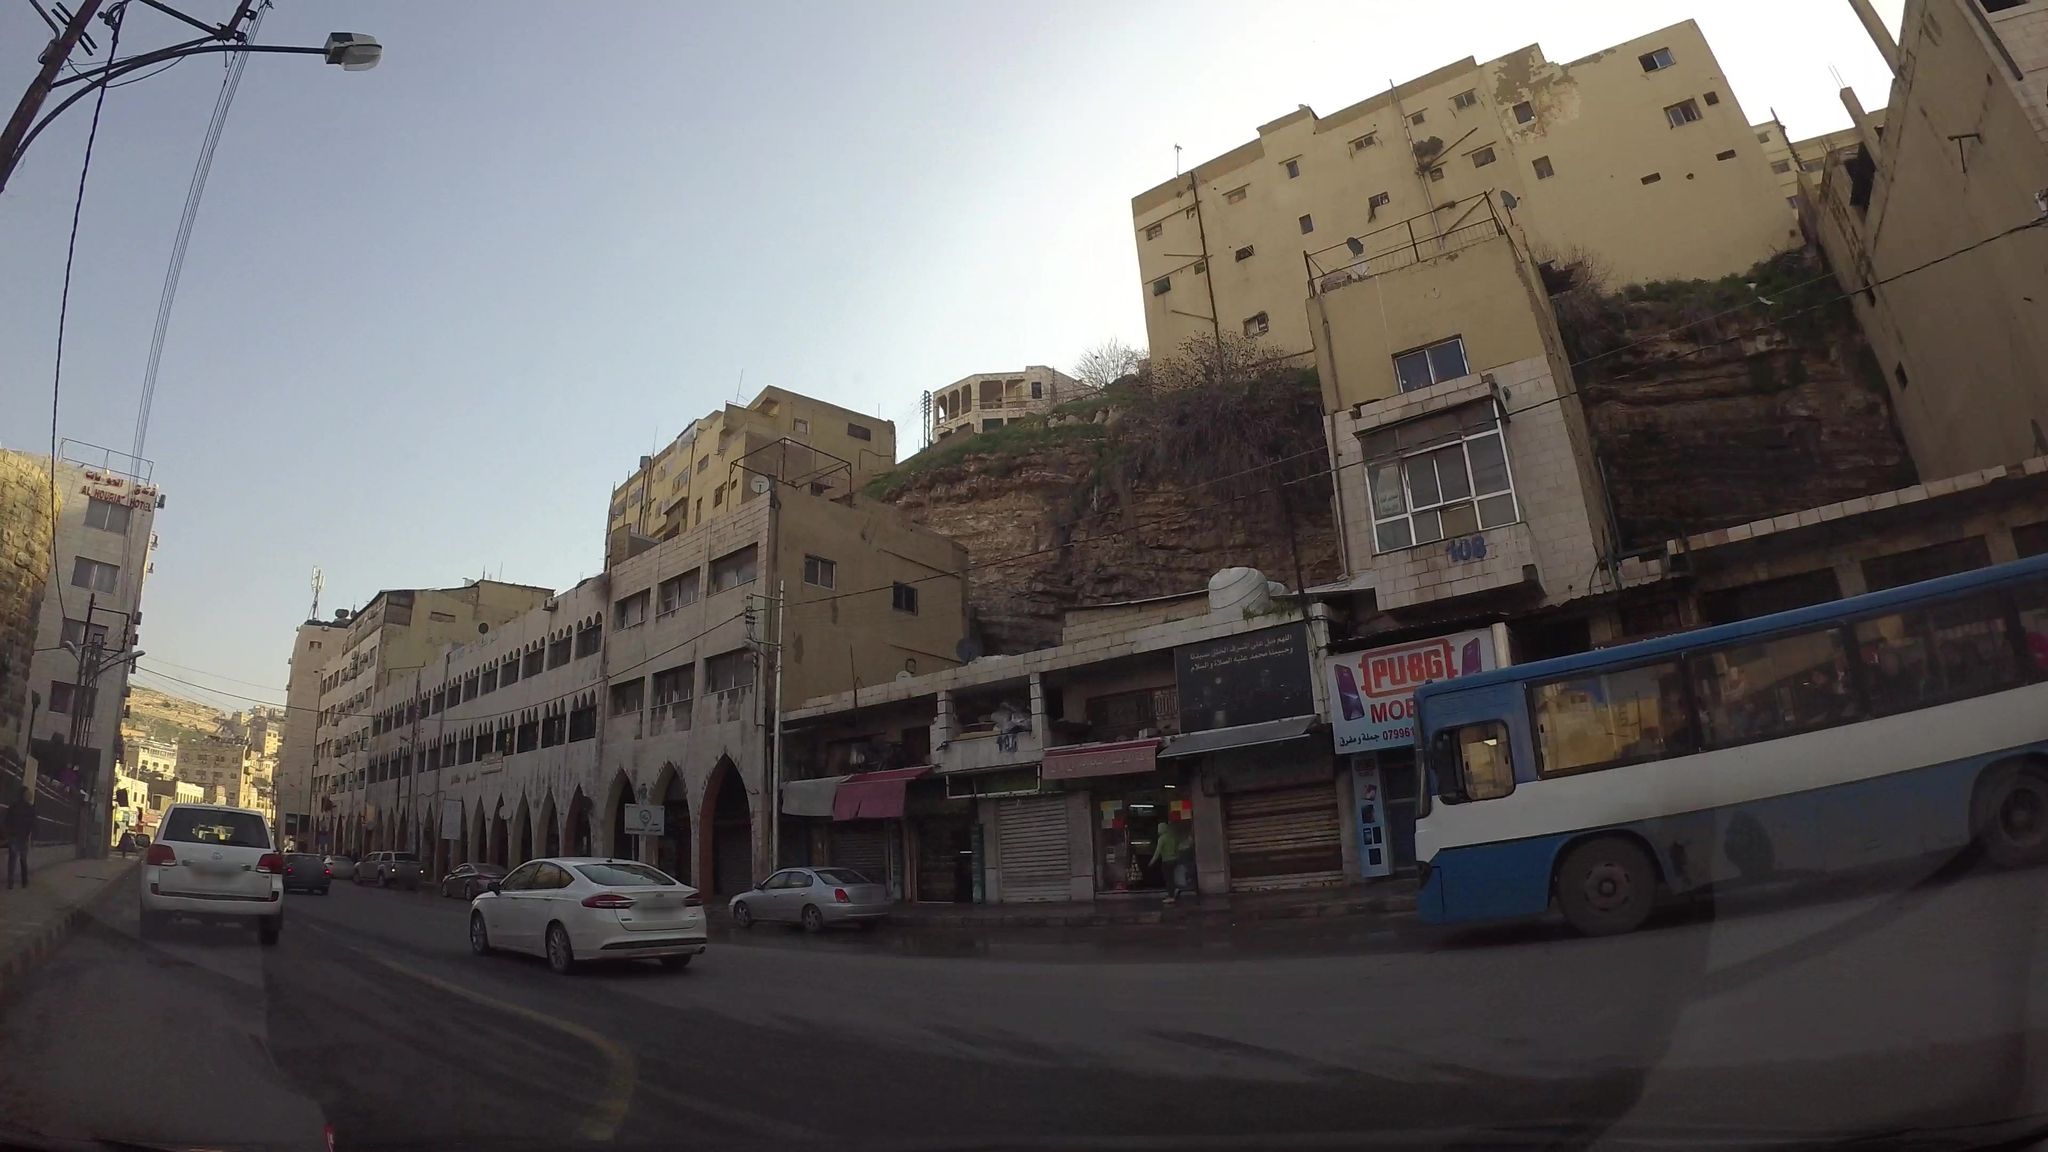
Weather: clear
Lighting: day
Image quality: good
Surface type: driving surface
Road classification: primary_link, secondary
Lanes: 2
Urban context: urban centre
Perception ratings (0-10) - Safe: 4.79, Lively: 4.28, Beautiful: 5.31, Boring: 5.86, Depressing: 6.04, Wealthy: 3.93